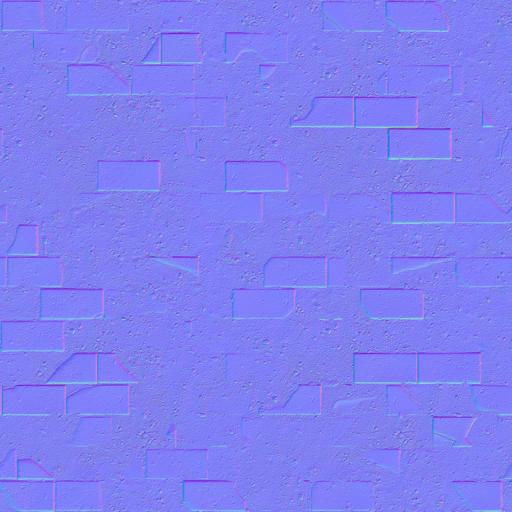
old pavement paving stones road